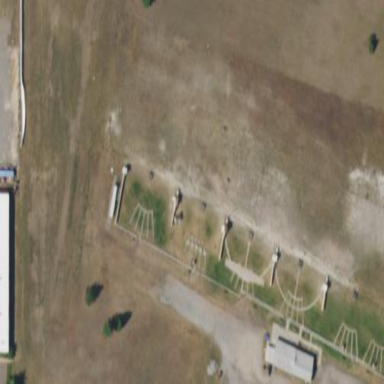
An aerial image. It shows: Shooting range on leisure land pitch.